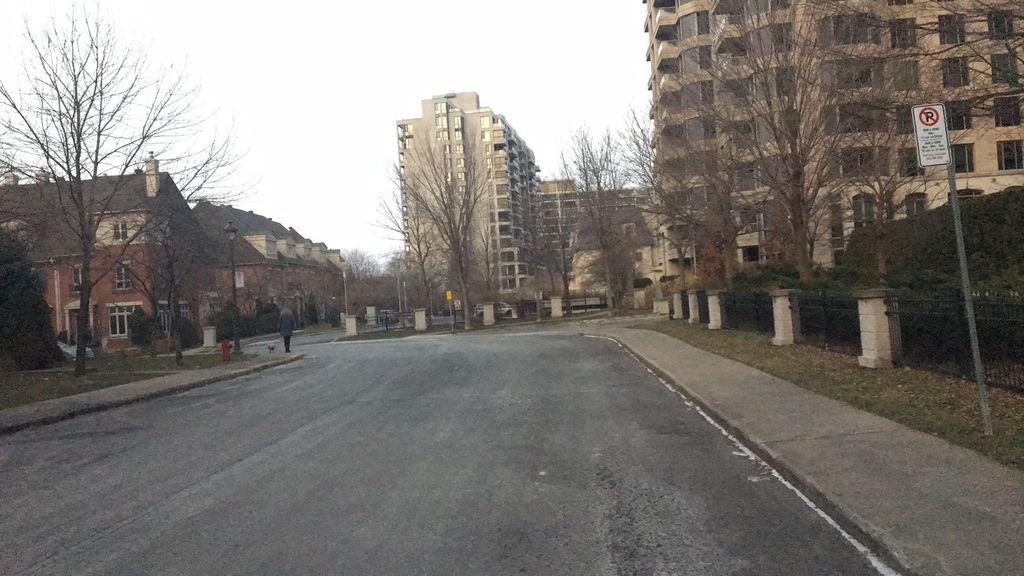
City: montreal